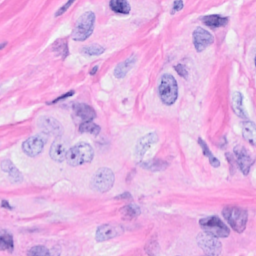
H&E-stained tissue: Breast